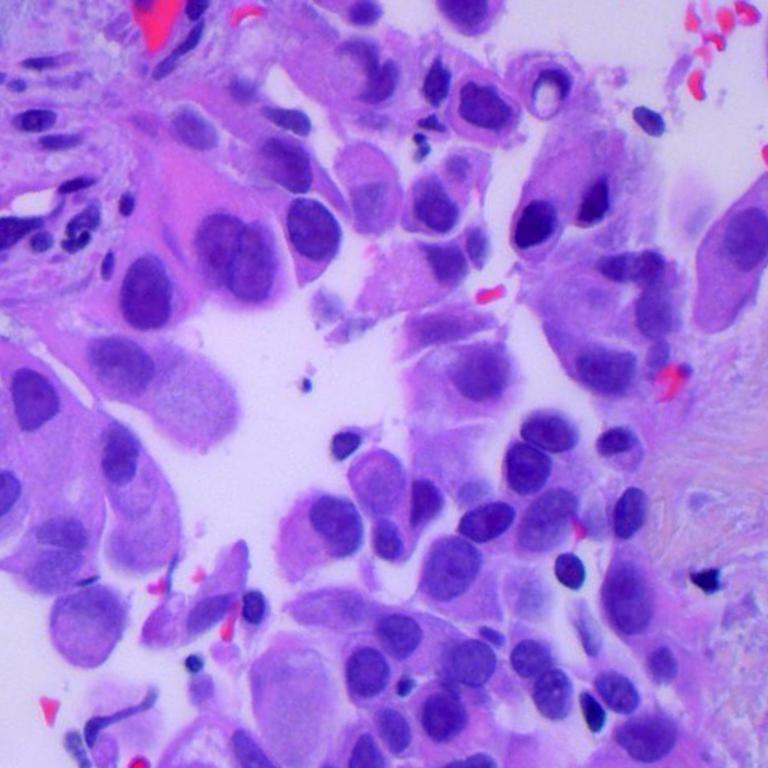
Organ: lung
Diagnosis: adenocarcinomas